Field crop: maize
Growth stage: 2
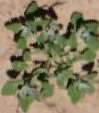
Species: chenopodium